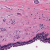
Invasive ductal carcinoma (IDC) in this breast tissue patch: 1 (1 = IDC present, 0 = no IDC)